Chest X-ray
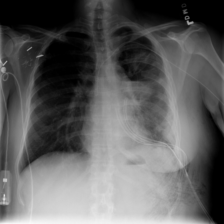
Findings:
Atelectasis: negative
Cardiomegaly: negative
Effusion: negative
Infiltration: negative
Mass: negative
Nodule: negative
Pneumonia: negative
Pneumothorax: negative
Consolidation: negative
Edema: negative
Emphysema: positive
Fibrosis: negative
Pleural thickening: negative
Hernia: negative